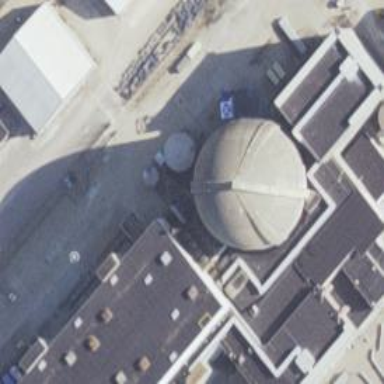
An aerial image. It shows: Nuclear power generator.